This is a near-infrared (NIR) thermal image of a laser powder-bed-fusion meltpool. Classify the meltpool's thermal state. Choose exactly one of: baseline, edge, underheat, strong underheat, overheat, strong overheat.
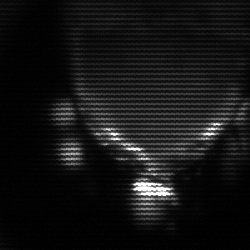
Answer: baseline